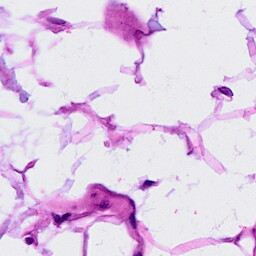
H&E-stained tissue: Breast